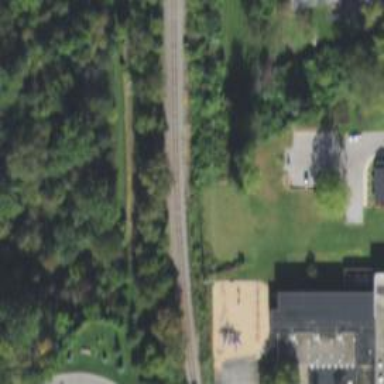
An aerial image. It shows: Railway tracks on embankment.